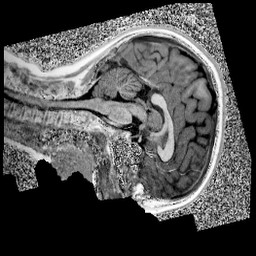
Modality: UNIT1
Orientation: sagittal
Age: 10
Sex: female
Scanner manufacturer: siemens
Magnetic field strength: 3 T
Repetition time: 4 s
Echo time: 0.00299 s